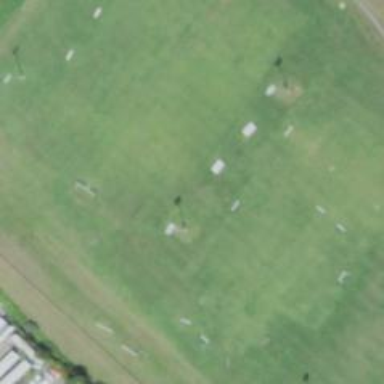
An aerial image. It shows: Soccer pitch for leisure land activities.